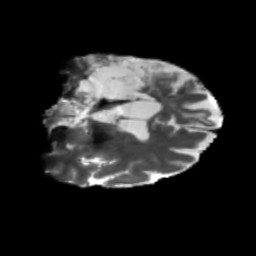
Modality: T2w
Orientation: coronal
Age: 63
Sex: female
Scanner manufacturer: siemens
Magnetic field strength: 3 T
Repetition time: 5.47 s
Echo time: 0.0854 s